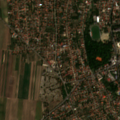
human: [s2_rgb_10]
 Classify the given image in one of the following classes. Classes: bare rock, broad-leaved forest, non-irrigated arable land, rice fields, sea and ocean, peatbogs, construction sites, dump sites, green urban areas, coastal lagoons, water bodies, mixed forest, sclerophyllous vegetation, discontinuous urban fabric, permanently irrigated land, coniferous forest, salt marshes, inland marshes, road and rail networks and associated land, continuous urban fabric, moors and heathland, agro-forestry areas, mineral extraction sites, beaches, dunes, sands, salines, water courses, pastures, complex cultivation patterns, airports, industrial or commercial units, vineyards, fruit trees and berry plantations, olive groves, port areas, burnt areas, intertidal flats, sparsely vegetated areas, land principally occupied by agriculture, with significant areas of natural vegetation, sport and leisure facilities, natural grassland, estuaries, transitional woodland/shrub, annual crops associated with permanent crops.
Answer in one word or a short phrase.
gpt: discontinuous urban fabric, non-irrigated arable land